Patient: sex F, age 61
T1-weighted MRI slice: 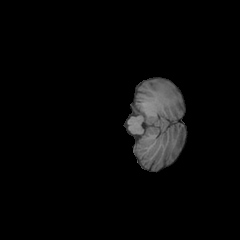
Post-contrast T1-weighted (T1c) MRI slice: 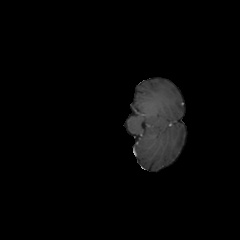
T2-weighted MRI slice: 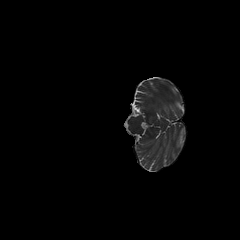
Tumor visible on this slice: no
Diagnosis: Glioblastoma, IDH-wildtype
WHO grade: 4